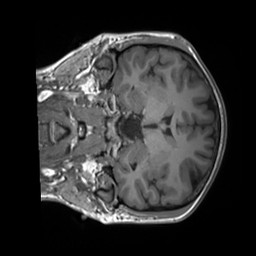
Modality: T1w
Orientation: coronal
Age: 21
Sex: female
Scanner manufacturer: siemens
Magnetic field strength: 3 T
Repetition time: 1.8 s
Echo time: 0.00232 s